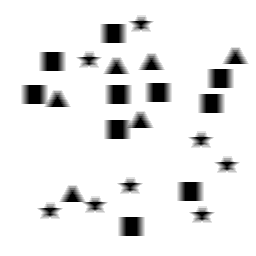
Squares: 10
Triangles: 6
Stars: 8
Total shapes: 24